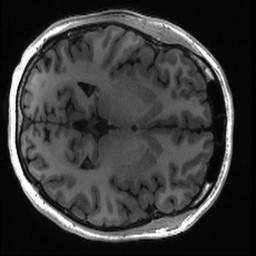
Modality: T1w
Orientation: axial
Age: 20
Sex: female